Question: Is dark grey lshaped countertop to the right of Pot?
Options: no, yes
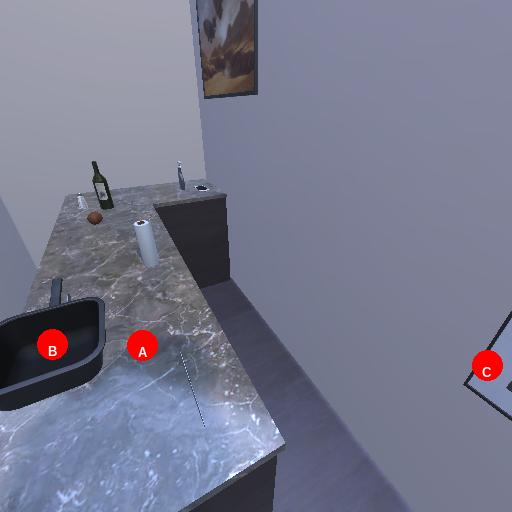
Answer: no